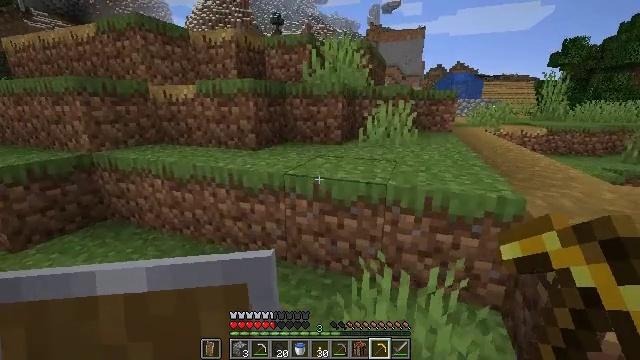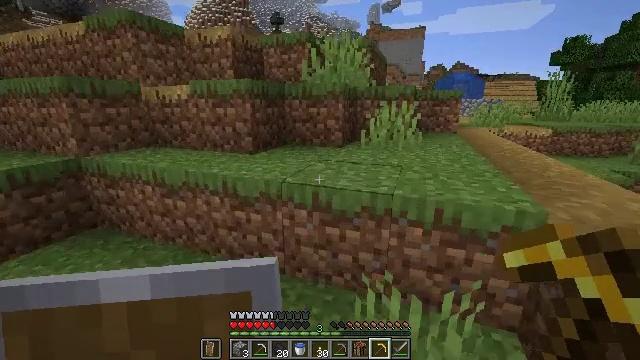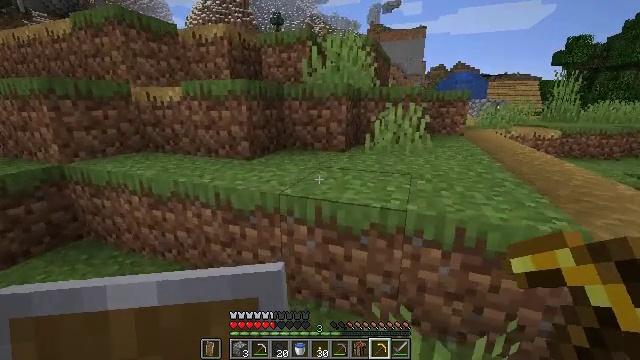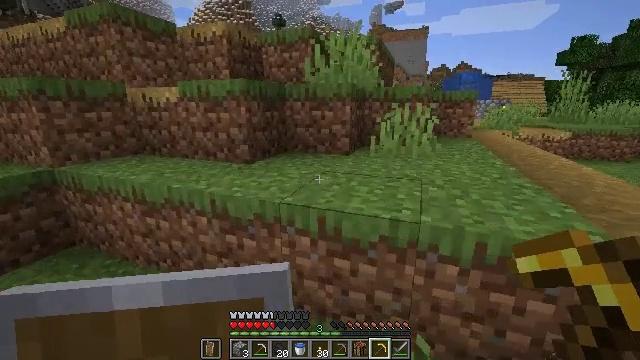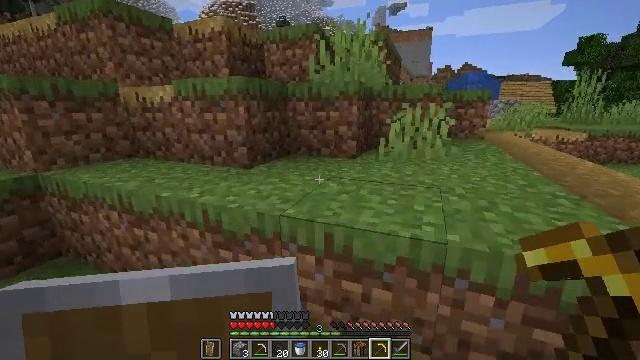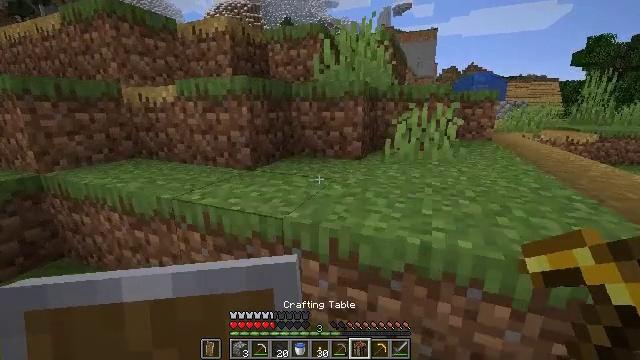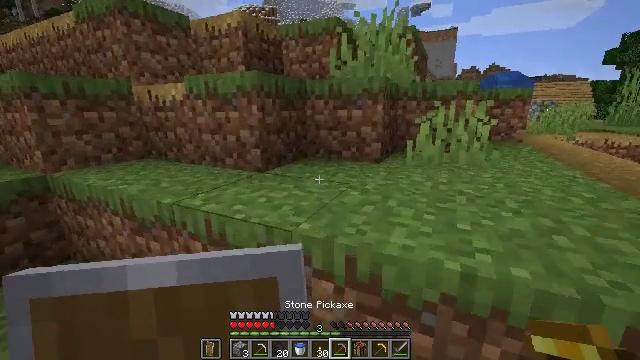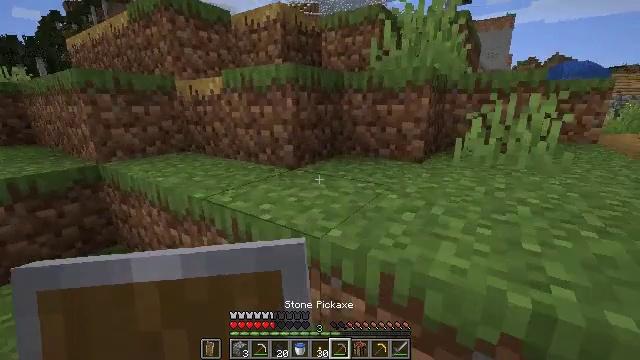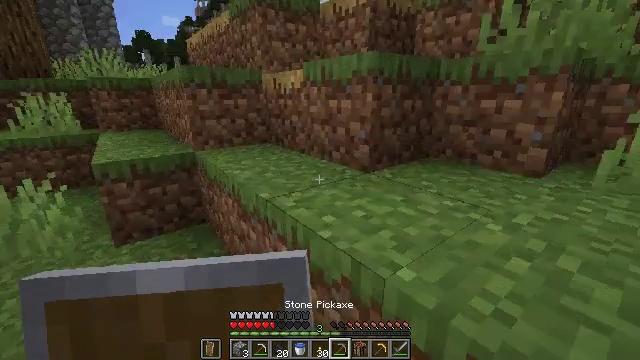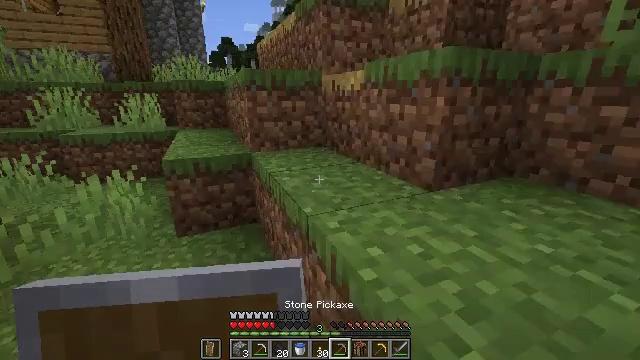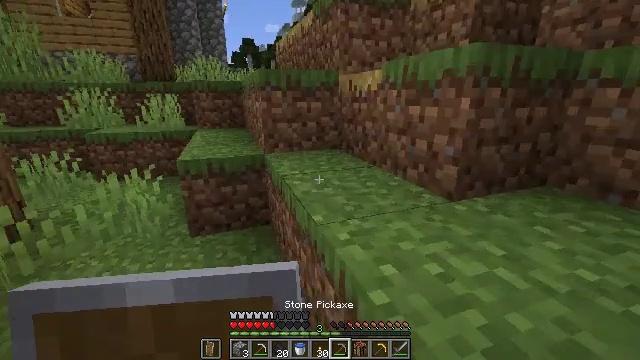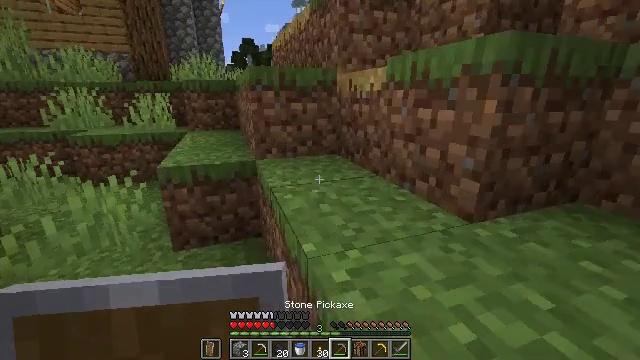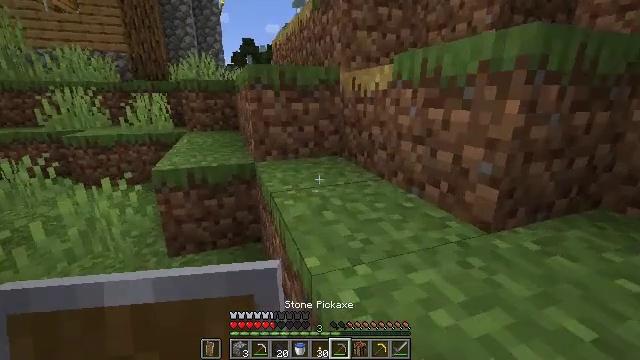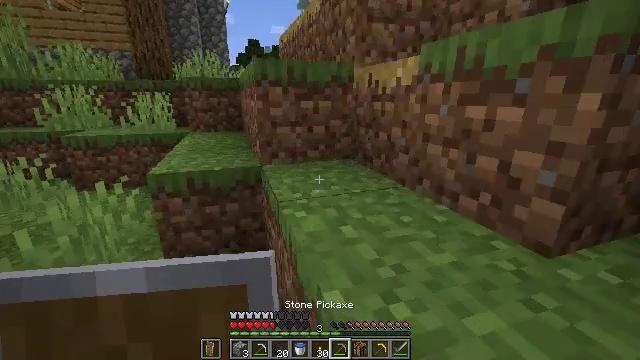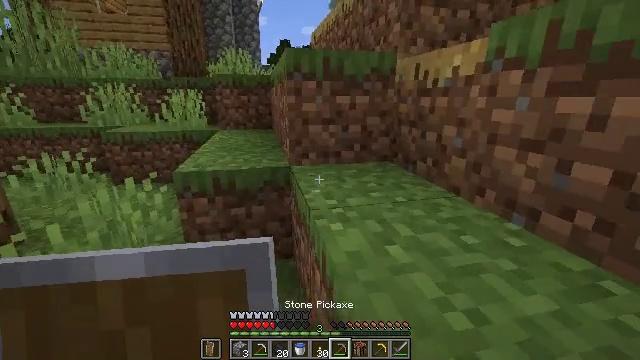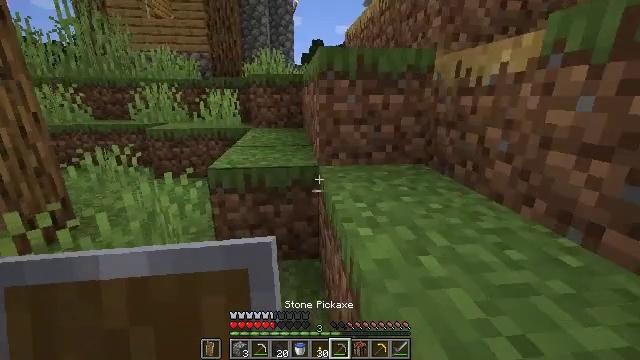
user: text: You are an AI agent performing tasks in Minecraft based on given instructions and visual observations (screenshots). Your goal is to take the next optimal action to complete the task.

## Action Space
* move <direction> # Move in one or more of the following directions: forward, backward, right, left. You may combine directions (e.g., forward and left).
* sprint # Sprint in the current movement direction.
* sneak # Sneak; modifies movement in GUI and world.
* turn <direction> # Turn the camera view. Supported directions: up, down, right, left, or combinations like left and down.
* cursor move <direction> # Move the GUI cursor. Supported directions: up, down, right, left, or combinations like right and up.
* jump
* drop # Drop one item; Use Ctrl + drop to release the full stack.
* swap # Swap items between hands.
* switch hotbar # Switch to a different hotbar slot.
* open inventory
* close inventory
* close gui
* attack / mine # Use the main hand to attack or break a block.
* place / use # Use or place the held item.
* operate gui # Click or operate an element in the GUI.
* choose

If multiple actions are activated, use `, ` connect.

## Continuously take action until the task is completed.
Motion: motion action
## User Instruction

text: Gather grass on the ground.
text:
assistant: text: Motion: move forward
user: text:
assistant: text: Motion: move forward
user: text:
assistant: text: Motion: move forward
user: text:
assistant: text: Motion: move forward
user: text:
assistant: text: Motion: move forward
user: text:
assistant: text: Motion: move forward, turn left
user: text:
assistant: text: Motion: move forward, turn left
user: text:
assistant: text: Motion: move forward, turn left and down
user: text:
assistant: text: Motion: move forward, turn left
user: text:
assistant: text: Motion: move forward, turn left
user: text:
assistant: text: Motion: move forward
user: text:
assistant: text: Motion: move forward
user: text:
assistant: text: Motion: move forward
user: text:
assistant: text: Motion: move forward, turn left
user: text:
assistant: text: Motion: move forward, turn left
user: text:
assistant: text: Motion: move forward, turn left
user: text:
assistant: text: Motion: move forward, turn left
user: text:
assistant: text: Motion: move forward, turn left and down
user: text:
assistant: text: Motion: move forward, turn left and down
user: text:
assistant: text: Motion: move forward, turn left
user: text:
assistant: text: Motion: move forward
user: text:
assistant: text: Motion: move forward
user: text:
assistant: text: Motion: move forward
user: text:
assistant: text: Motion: move forward
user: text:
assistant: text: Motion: move forward, turn right
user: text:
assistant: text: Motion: move forward
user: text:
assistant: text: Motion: move forward
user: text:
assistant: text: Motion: move forward
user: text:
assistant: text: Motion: move forward
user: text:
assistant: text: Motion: move forward